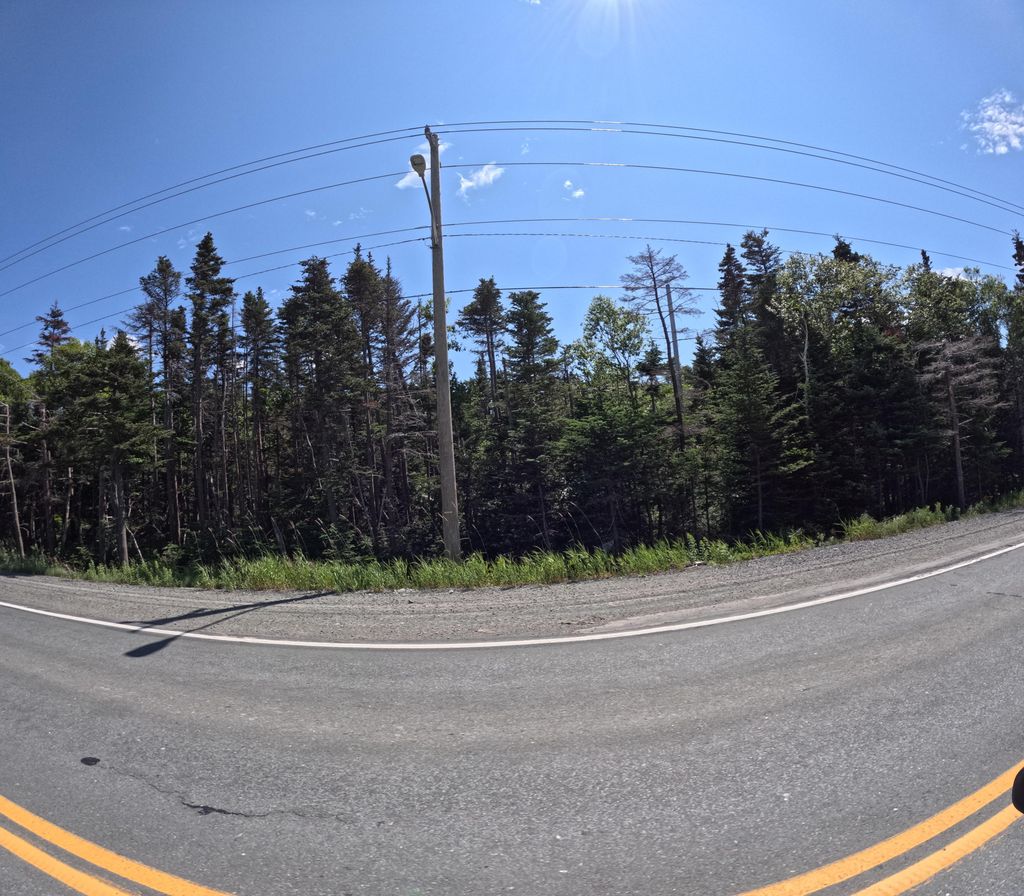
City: st_johns